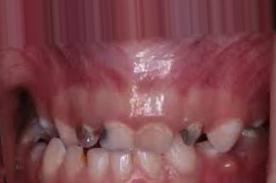
Condition: Caries